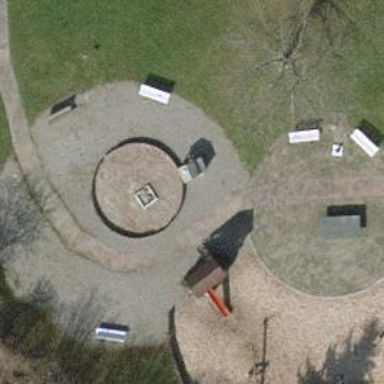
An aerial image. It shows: Playground area for leisure activities on the land.